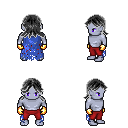
a pixel art fantasy rpg character, male body template, dark elf, purple skin, blue tattered cape, red pants, gray loose hair, gold gloves, four views (front, back, left, right), 2x2 character sprite sheet, small pixel art, hard edges, no anti-aliasing